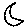
Label: moon